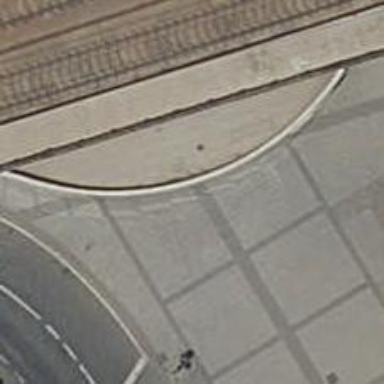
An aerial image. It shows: Subway entrance.